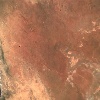
Label: land